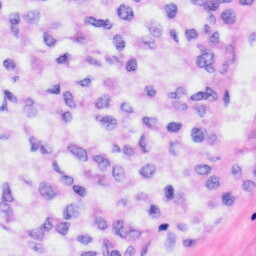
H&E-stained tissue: Liver